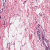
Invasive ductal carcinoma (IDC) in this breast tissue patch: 0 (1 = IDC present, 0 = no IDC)